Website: bh-photo
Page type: account-selection
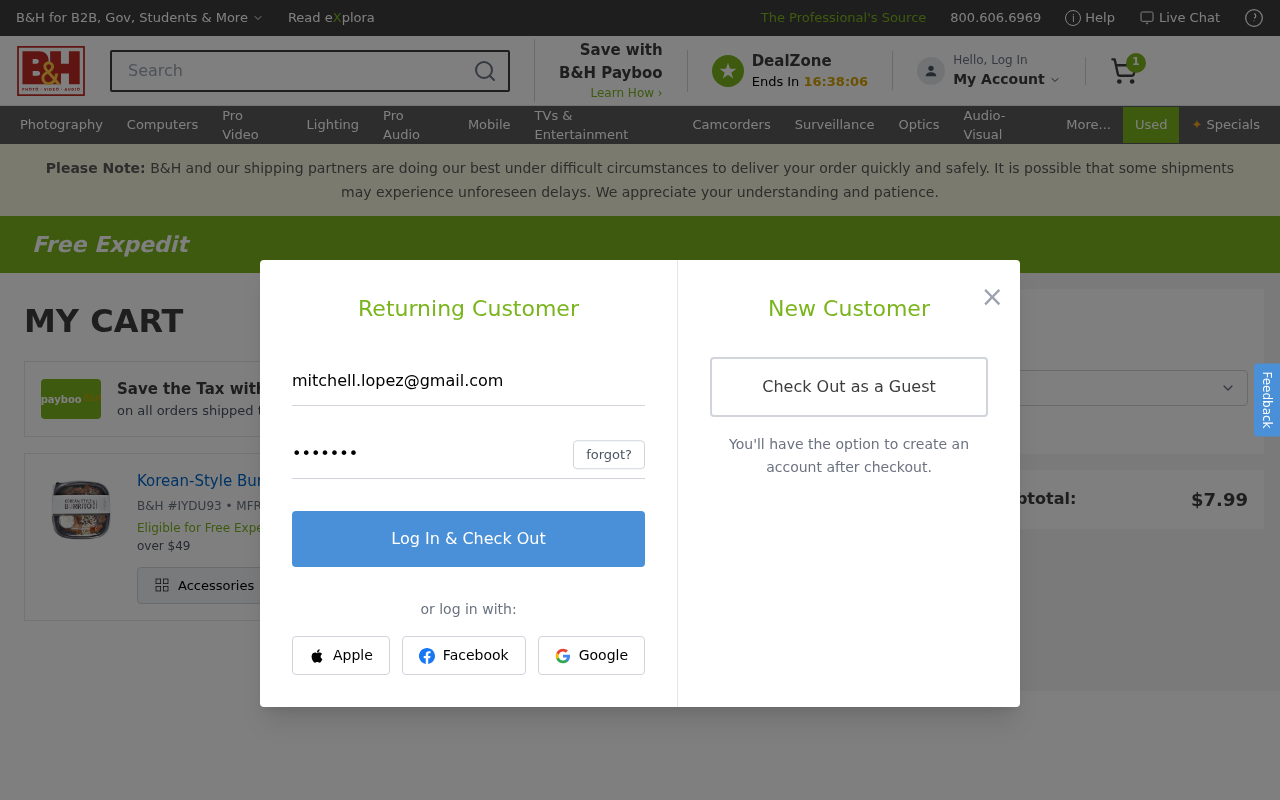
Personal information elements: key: PII_EMAIL
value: mitchell.lopez@gmail.com
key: PII_POSTCODE
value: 89712
Product elements: key: PRODUCT1_NAME
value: Korean-Style Burrito Bowl with Pork
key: PRODUCT1_QUANTITY
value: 1
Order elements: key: ORDER_NUM_ITEMS
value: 1
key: ORDER_SUBTOTAL
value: $7.99
Search elements: key: HEADER_SEARCH
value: Search
Other elements: key: BH_ITEM_NUMBER
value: IYDU93
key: MFR_NUMBER
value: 80988Y